Question: I have about 24 tables (JanSales13 - DecSales14) with exact the same columns for each month.
I want to be able to join each of these tables dynamically or alternatively. That is to dynamically choose the tables (eg.FebSales13 & JulySales13 OR DecSales13 & AprilSales14 ).
First of all I need to 'union' the chosen /selected tables.
After the 'union' operator combines these tables, I want to select some columns and then aggregate their transactional data.
The logic: To be able to choose any two tables. The tables should then combine into one. After the 'UNION' operator, get record of the union table
That's what I have so far. A dynamic union table. The user should be able to choose any table:
'''
CREATE PROC spCombine
@Table_Name sysname,
@Table_Name2 sysname
AS
BEGIN
SET NOCOUNT OFF;
DECLARE @Dynamictbl nvarchar(MAX)
SET @Dynamictbl =
N'SELECT * FROM ' + @Table_Name +
' UNION
SELECT * FROM ' + @Table_Name2
EXECUTE sp_executesql @Dynamictbl
END
'''
This roughly query should be executed after the two tables combine
'''
SELECT
Product, Description,
Sum(A_Sales ) AS [A_salesFeb],
Sum(A_Sales ) AS [A_salesMay],
Sum(A_Sales ) AS [B_salesFeb],
Sum(A_Sales ) AS [B_salesMay],
Sum(A_Sales ) AS [C_salesFeb],
Sum(A_Sales ) AS [C_salesMay],
FROM ......
GROUP BY Product, Description
'''
So my expectation is if I execute the store procedure, the below three steps take place
'''
EXEC spCombine @Table_Name =' FebSales13', @Table_Name2=' MaySales13'
'''
1. Choose any two tables
2. Combine them together
3. Results from main query
Graphical image:

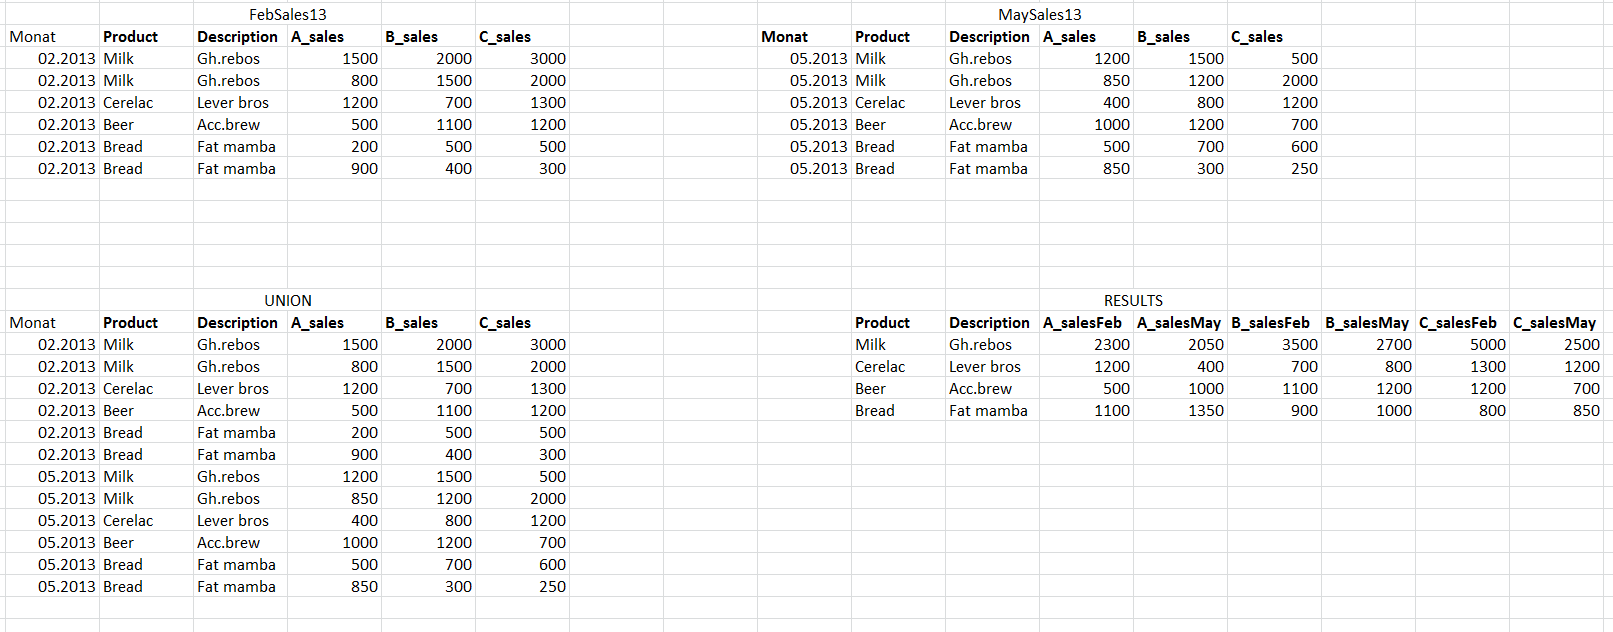
Answer: You need conditional aggregation. use 'CASE' with 'SUM' like this.
'''
select [TP],
SUM(CASE WHEN Date = '01.02.2011' THEN Amount1 END) as Amount1_02,
SUM(CASE WHEN Date = '01.03.2011' THEN Amount1 END) as Amount1_03,
SUM(CASE WHEN Date = '01.02.2011' THEN Amount2 END) as Amount2_02,
SUM(CASE WHEN Date = '01.03.2011' THEN Amount2 END) as Amount1_03
FROM [dbo].[tbl1]
WHERE Date = '01.02.2011'
OR Date = '01.02.2011'
GROUP BY [TP]
'''